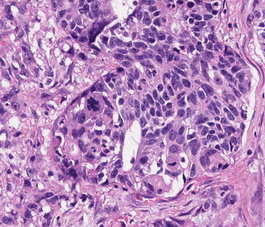
Tumor epithelial tissue: yes
Tumor-associated stroma tissue: yes
Normal tissue: no